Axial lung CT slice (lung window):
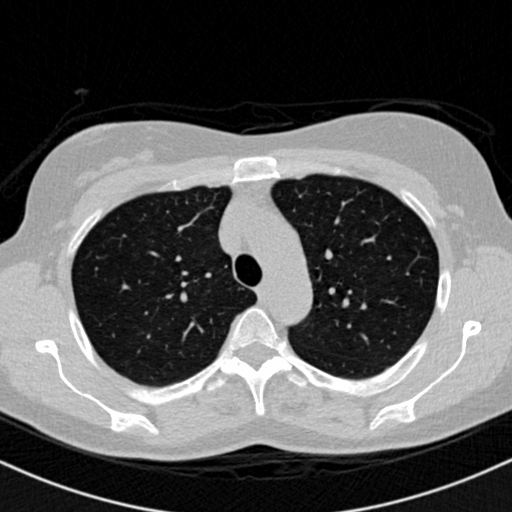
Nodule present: no